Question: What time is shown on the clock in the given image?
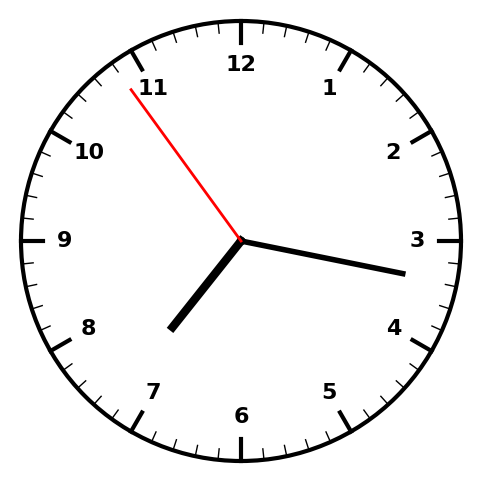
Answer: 07:16:54